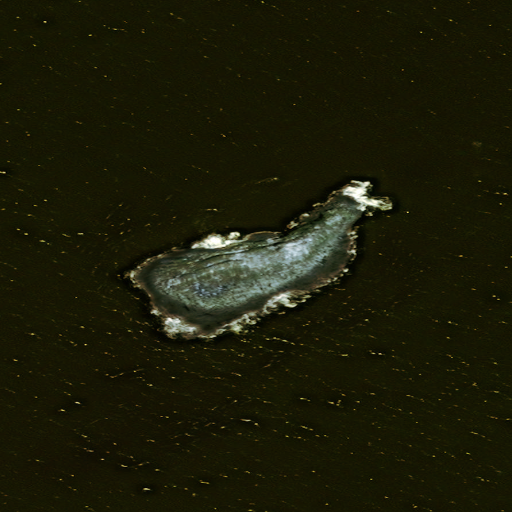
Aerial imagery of island in Alaska named The Whaleback containing only unknown